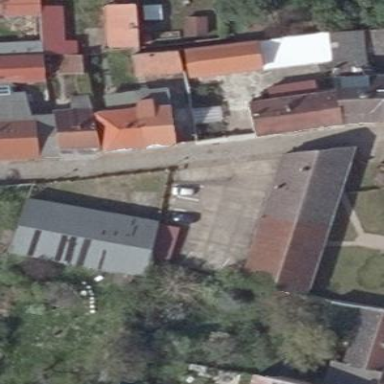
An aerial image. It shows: Concrete parking area.